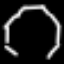
Label: octagon